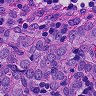
Metastatic tissue present: yes